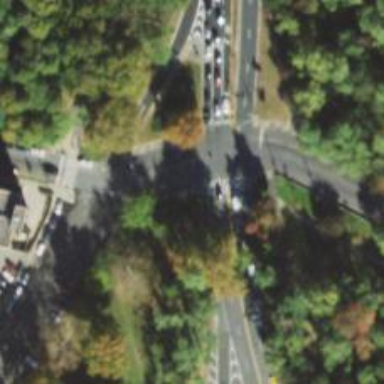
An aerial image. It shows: Cycleway.